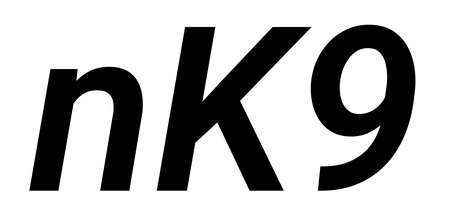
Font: Roboto-Italic_SemiBold_Italic